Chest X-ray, AP view. Patient: 58 years old, sex M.
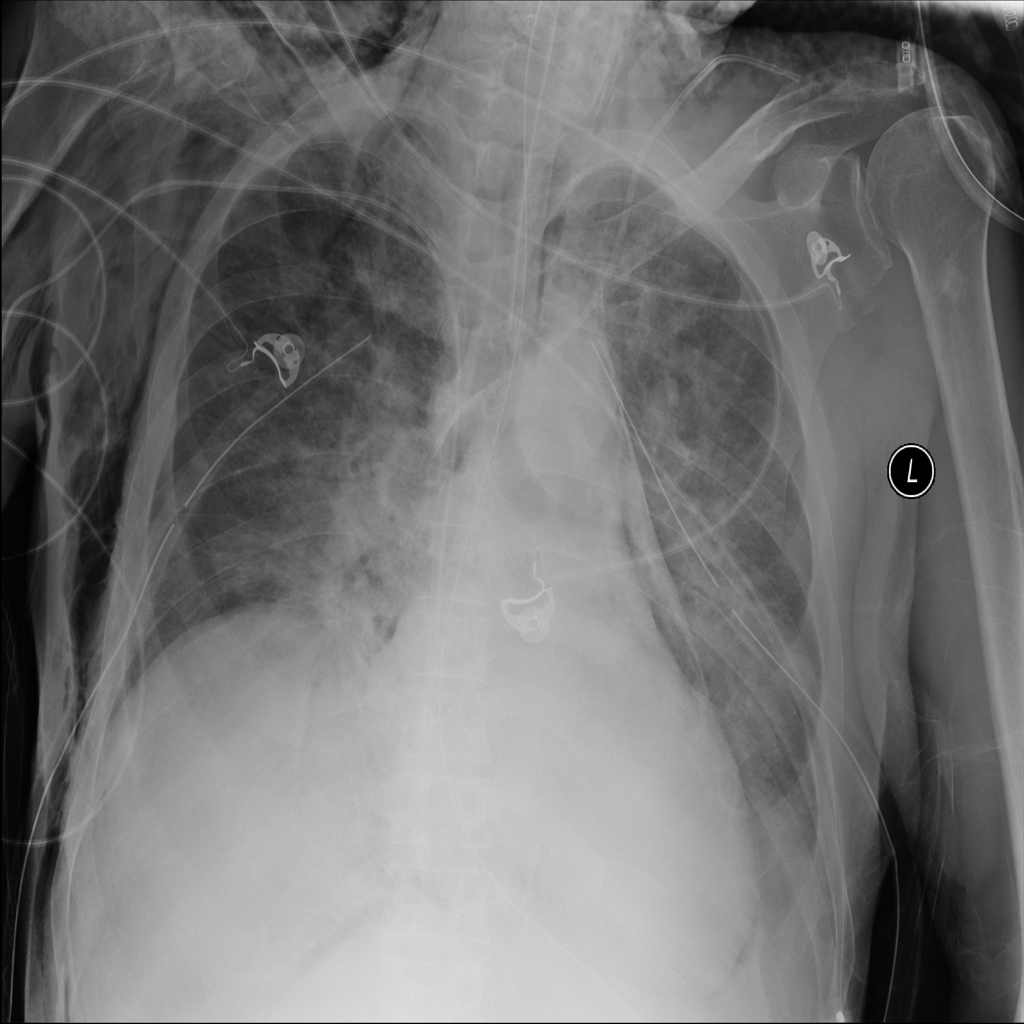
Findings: Emphysema